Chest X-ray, AP view. Patient: 46 years old, sex M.
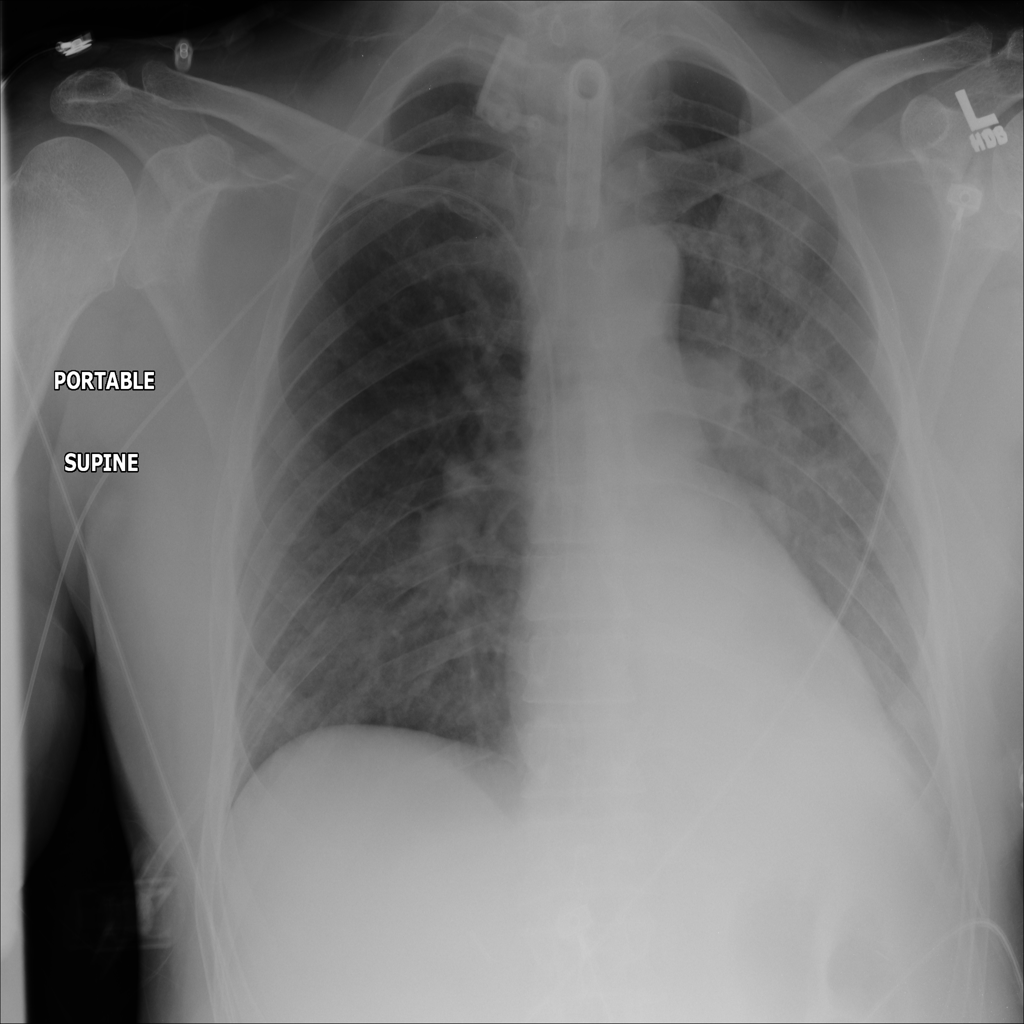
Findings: Infiltration